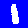
Digit: 1